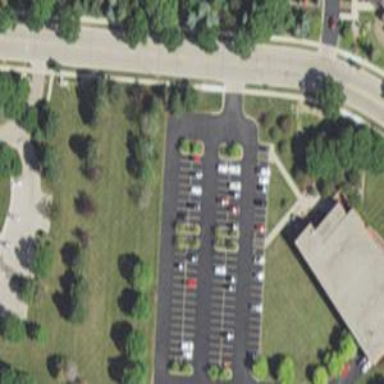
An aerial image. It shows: Parking area with surface.